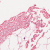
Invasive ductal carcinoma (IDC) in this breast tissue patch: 0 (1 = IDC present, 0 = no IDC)